Question: I have a 'ListView' having 'fastScroll' always enabled and 'SwipeRefresh' implementation. When i swipe the list downward, it refreshes the list. My problem is 'fastScroll'. If the list has its first item visible or say at its initial top, then if scroll the 'fastScrollThumb' downward, it does the 'Swipe' effect not the scroll down. Is there anyway/solution that if i press the 'fastScrollThumb' , then it should not do 'Swipe' refresh effect rather it should scroll down as it natural behavior.

My 'XML Layout' is as follow:
'''
<?xml version="1.0" encoding="utf-8"?>
<android.support.v4.widget.SwipeRefreshLayout
xmlns:android="http://schemas.android.com/apk/res/android"
android:id="@+id/swipe_container"
android:layout_width="match_parent"
android:layout_height="match_parent"
android:background="@color/white" >
<RelativeLayout
android:layout_width="match_parent"
android:layout_height="match_parent" >
<RelativeLayout
android:id="@+id/buttons_layout"
android:layout_width="wrap_content"
android:layout_height="wrap_content"
android:layout_centerHorizontal="true"
android:layout_marginTop="10dp">
<ImageView
android:id="@+id/SubmitButton"
android:layout_width="wrap_content"
android:layout_height="wrap_content"
android:background="@drawable/neoo_tab_selector" />
</RelativeLayout>
<ListView
android:id="@id/android:list"
style="@style/NeeoContactListView"
android:layout_width="match_parent"
android:layout_height="match_parent"
android:layout_below="@+id/buttons_layout"
android:layout_marginTop="10dp" />
</RelativeLayout>
</android.support.v4.widget.SwipeRefreshLayout>
'''
My 'Logic for onScroll' for enabling/disabling the 'SwipeRefresh' is :
'''
getListView().setOnScrollListener(new OnScrollListener() {
@Override
public void onScrollStateChanged(AbsListView view, int scrollState) {
}
@Override
public void onScroll(AbsListView view, int firstVisibleItem, int visibleItemCount, int totalItemCount) {
boolean enable = false;
if(getListView() != null && getListView().getChildCount() > 0){
// check if the first item of the list is visible
boolean firstItemVisible = getListView().getFirstVisiblePosition() == 0;
// check if the top of the first item is visible
boolean topOfFirstItemVisible = getListView().getChildAt(0).getTop() == 0;
// enabling or disabling the refresh layout
enable = firstItemVisible && topOfFirstItemVisible;
}
if(enable){
enableSwipe();
}else{
disableSwipe();
}
}
});
'''
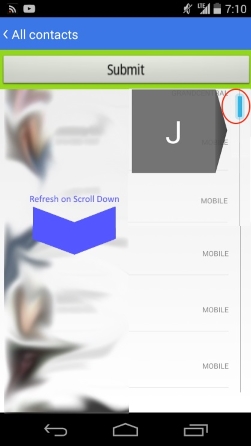
Answer: I just looked into <URL> of the 'SwipeRefreshLayout' and I think they mention what you are looking for:
> ... If the listener determines there should not be a refresh, it must
call 'setRefreshing(false)' to cancel any visual indication of a
refresh. If an activity wishes to show just the progress animation, it
should call 'setRefreshing(true)'. To disable the gesture and progress
animation, call 'setEnabled(false)' on the view.
So you have a few options, I would first try playing around with 'setEnabled()' or 'setRefreshing()', but to properly use those methods we first need to be able to detect if the 'ListView' is fast scrolling. There is no listener or anything for fast scrolling but you can get the state through reflection! Based on <URL> I have written a 'FastScrollListener' which can be used just like a 'OnScrollListener':
'''
this.listView.setFastScrollEnabled(true);
this.listView.setOnScrollListener(new FastScrollListener(this.listView) {
@Override
protected void onFastScrollStateChanged(AbsListView view, FastScrollState state) {
// This line disabled the SwipeRefreshLayout
// whenever the user is fast scrolling
swipeRefreshLayout.setEnabled(state != FastScrollState.DRAGGING);
}
@Override
protected void onFastScroll(AbsListView view, int firstVisibleItem, int visibleItemCount, int totalItemCount) {
}
});
'''
You could also try calling 'setRefreshing()' instead of 'setEnabled()' if 'setEnabled()' doesn't work.
And here is the code of the 'FastScrollListener':
'''
public abstract class FastScrollListener implements AbsListView.OnScrollListener {
private final int STATE_DRAGGING;
private final int STATE_VISIBLE;
private final int STATE_NONE;
public enum FastScrollState {
DRAGGING,
VISIBLE,
NONE,
UNKNOWN
}
private FastScrollState fastScrollState = FastScrollState.UNKNOWN;
private Field stateField;
private Object mFastScroller;
public FastScrollListener(AbsListView listView) {
try {
final Field fastScrollerField = AbsListView.class.getDeclaredField("mFastScroller");
fastScrollerField.setAccessible(true);
mFastScroller = fastScrollerField.get(listView);
final Field stateDraggingField = mFastScroller.getClass().getDeclaredField("STATE_DRAGGING");
stateDraggingField.setAccessible(true);
STATE_DRAGGING = stateDraggingField.getInt(mFastScroller);
final Field stateVisibleField = mFastScroller.getClass().getDeclaredField("STATE_VISIBLE");
stateVisibleField.setAccessible(true);
STATE_VISIBLE = stateVisibleField.getInt(mFastScroller);
final Field stateNoneField = mFastScroller.getClass().getDeclaredField("STATE_NONE");
stateNoneField.setAccessible(true);
STATE_NONE = stateNoneField.getInt(mFastScroller);
stateField = mFastScroller.getClass().getDeclaredField("mState");
stateField.setAccessible(true);
fastScrollState = getFastScrollState();
} catch (NoSuchFieldException e) {
throw new IllegalStateException("Could not find required fields for fast scroll detection!", e);
} catch (IllegalAccessException e) {
throw new IllegalStateException("Could not find required fields for fast scroll detection!", e);
}
}
@Override
public void onScrollStateChanged(AbsListView view, int scrollState) {
updateFastScrollState(view);
}
@Override
public void onScroll(AbsListView view, int firstVisibleItem, int visibleItemCount, int totalItemCount) {
updateFastScrollState(view);
updateFastScroll(view, firstVisibleItem, visibleItemCount, totalItemCount);
}
private void updateFastScrollState(AbsListView view) {
if (stateField != null) {
final FastScrollState state = getFastScrollState();
if (fastScrollState != state) {
fastScrollState = state;
onFastScrollStateChanged(view, state);
}
}
}
private void updateFastScroll(AbsListView view, int firstVisibleItem, int visibleItemCount, int totalItemCount) {
if(fastScrollState == FastScrollState.DRAGGING) {
onFastScroll(view, firstVisibleItem, visibleItemCount, totalItemCount);
}
}
private FastScrollState getFastScrollState() {
try {
final int state = stateField.getInt(mFastScroller);
if (state == STATE_DRAGGING) {
return FastScrollState.DRAGGING;
}
if (state == STATE_VISIBLE) {
return FastScrollState.VISIBLE;
}
if (state == STATE_NONE) {
return FastScrollState.NONE;
}
return FastScrollState.UNKNOWN;
} catch (IllegalAccessException e) {
throw new IllegalStateException("Could not read fast scroll state!", e);
}
}
protected abstract void onFastScrollStateChanged(AbsListView view, FastScrollState state);
protected abstract void onFastScroll(AbsListView view, int firstVisibleItem, int visibleItemCount, int totalItemCount);
}
'''
I hope I could help you and if you have any further questions please feel free to ask!
---
Try this, but I doubt it will work:
'''
@Override
protected void onFastScrollStateChanged(AbsListView view, FastScrollState state) {
boolean enable = false;
if (getListView().getChildCount() > 0) {
boolean firstItemVisible = getListView().getFirstVisiblePosition() == 0;
boolean topOfFirstItemVisible = getListView().getChildAt(0).getTop() == 0;
enable = firstItemVisible && topOfFirstItemVisible;
}
refreshLayout.setEnabled(enable);
}
'''